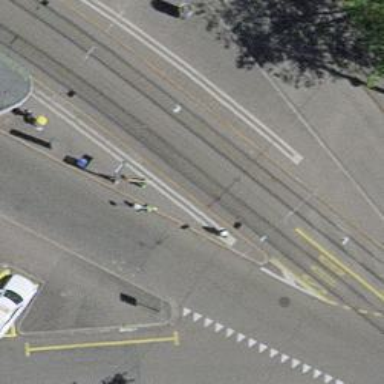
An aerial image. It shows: Tram stop for public transport.